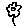
Label: flower